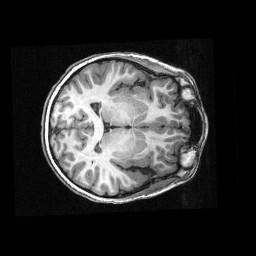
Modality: T1w
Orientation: axial
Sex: male